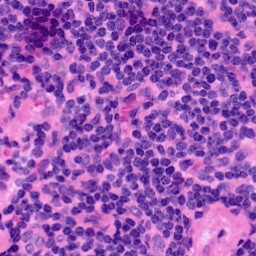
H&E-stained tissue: LymphNode